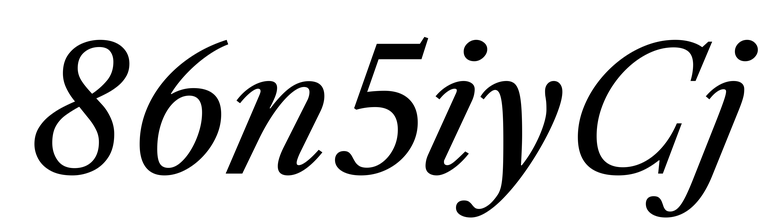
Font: LibreCaslonText-Italic_Italic